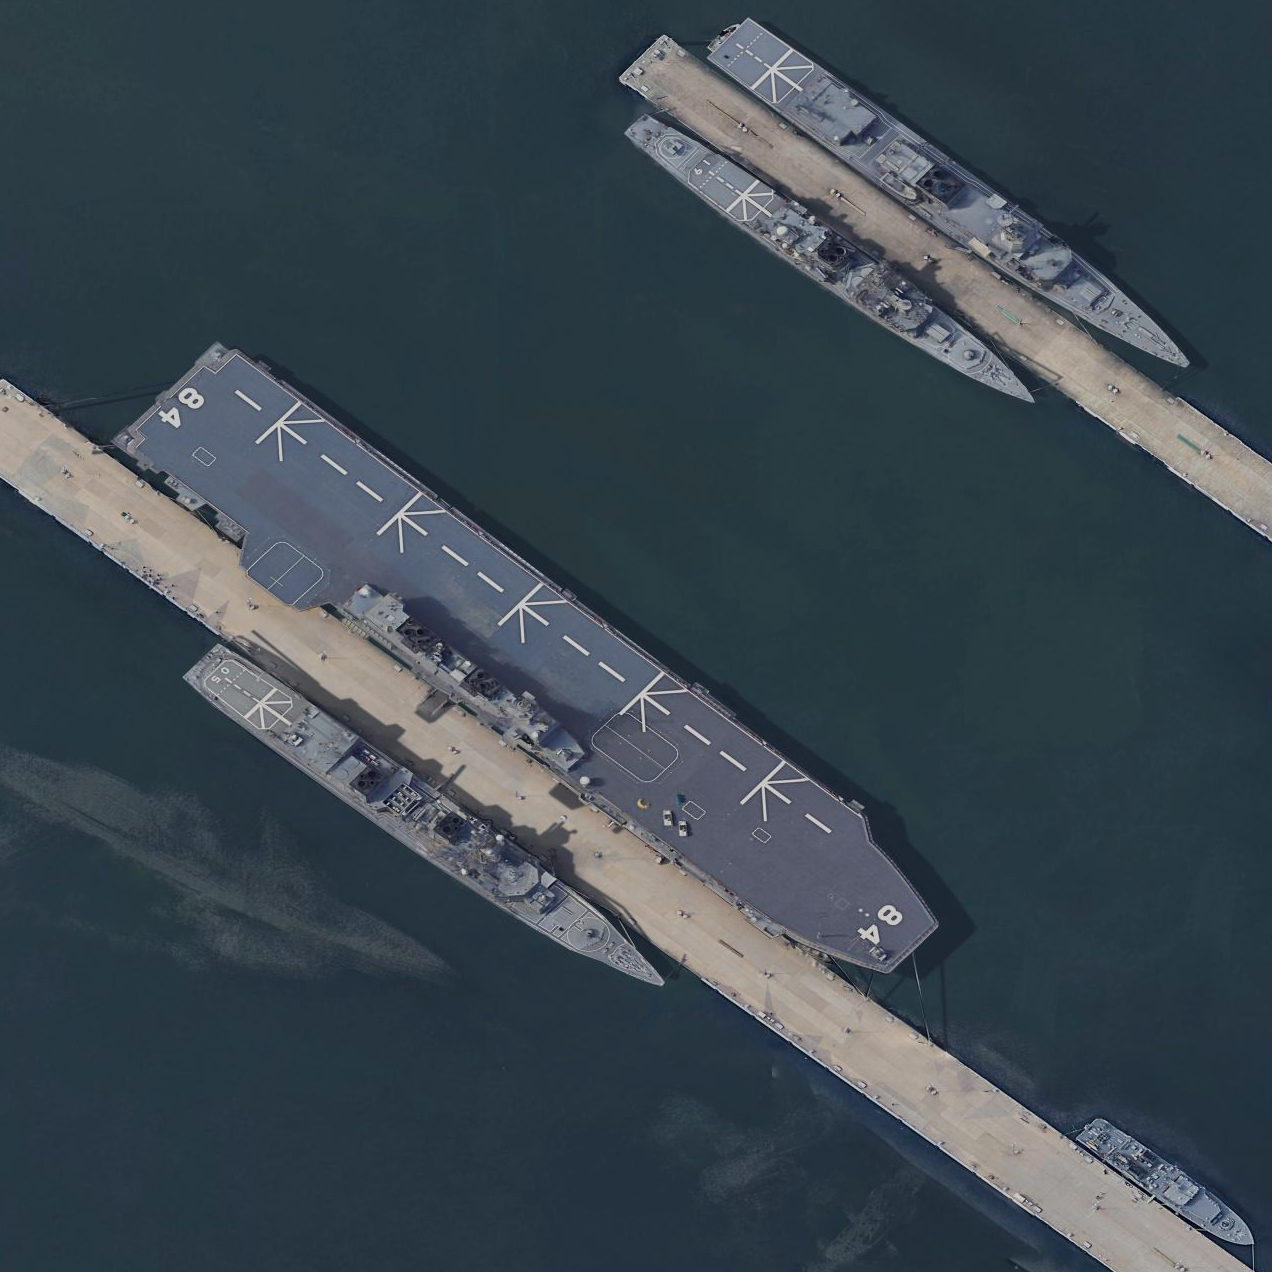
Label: assault